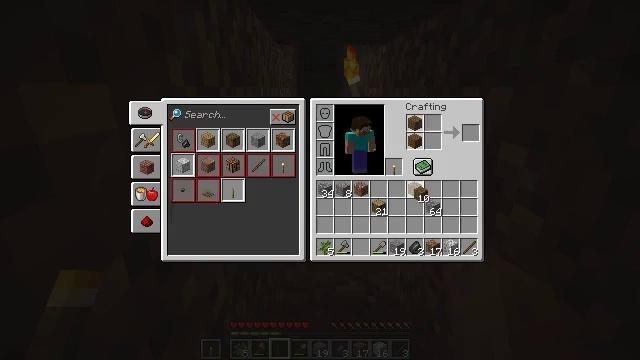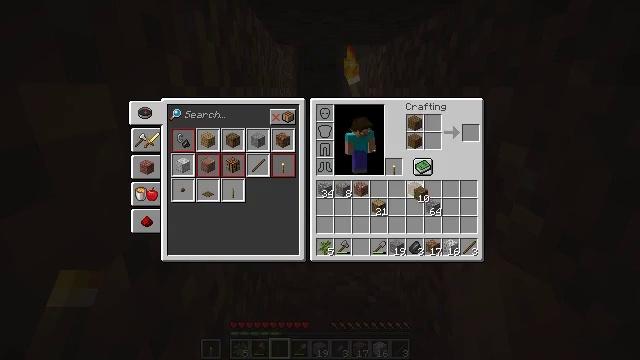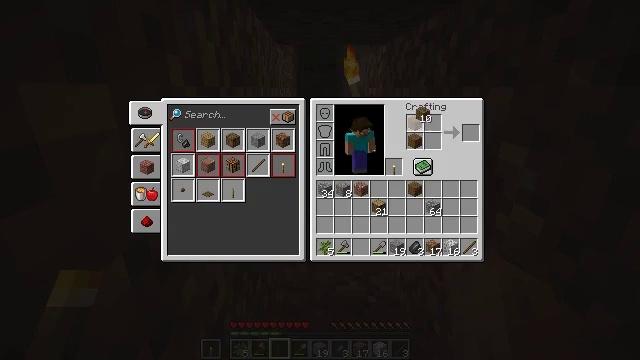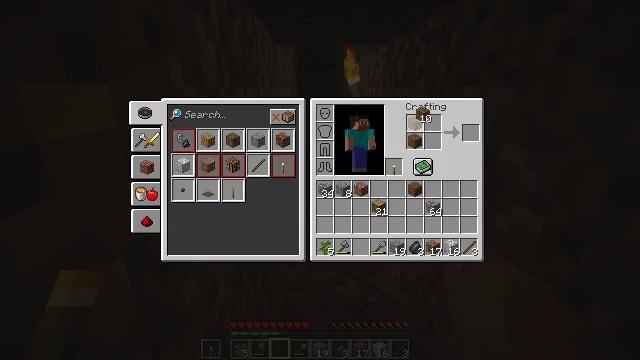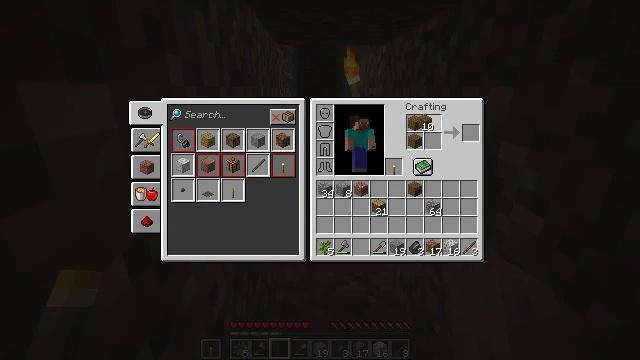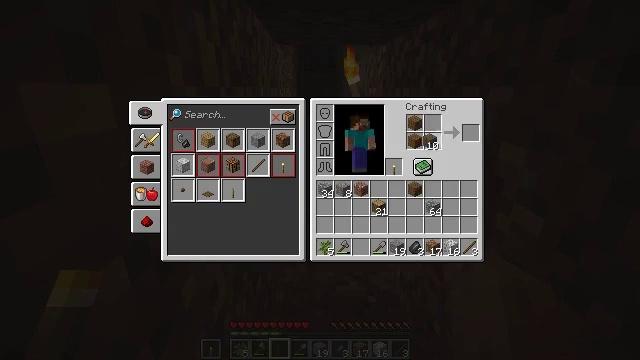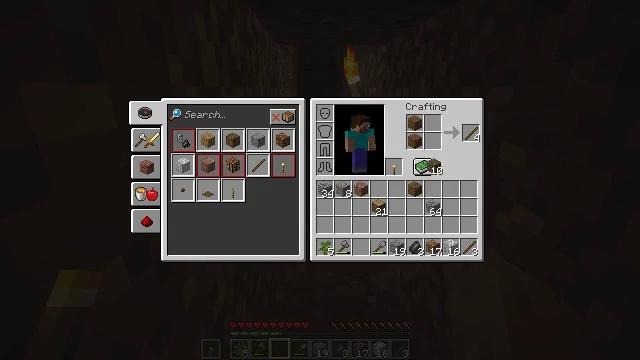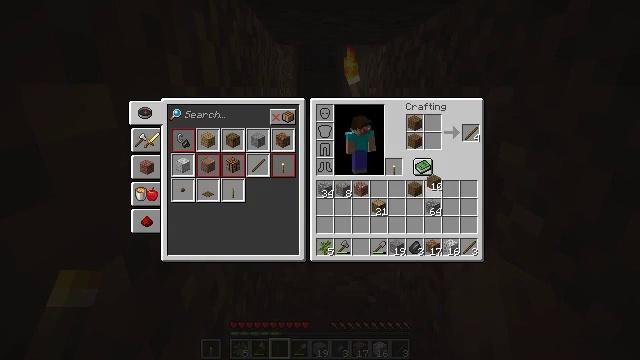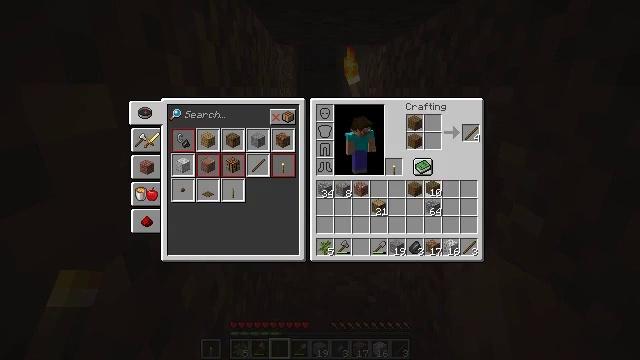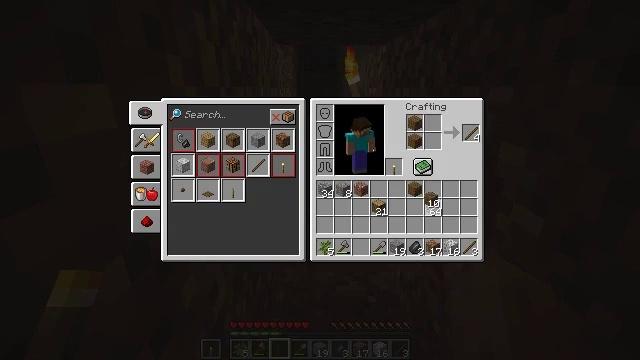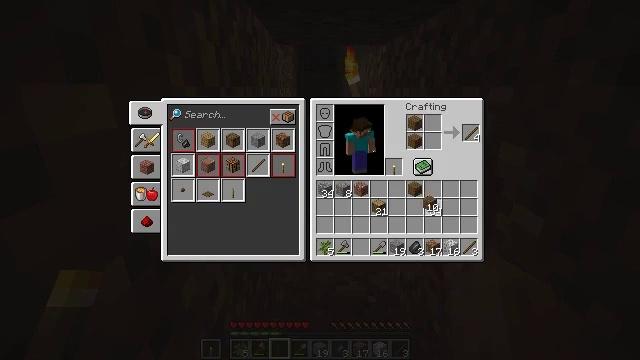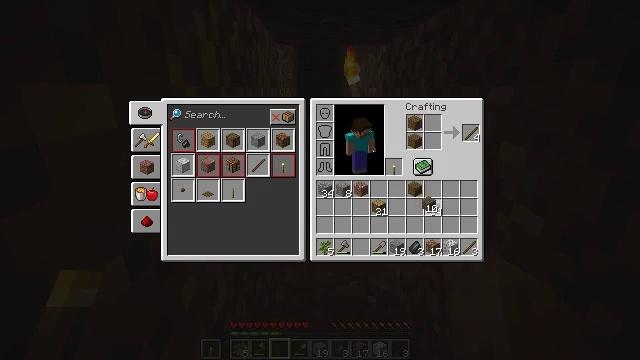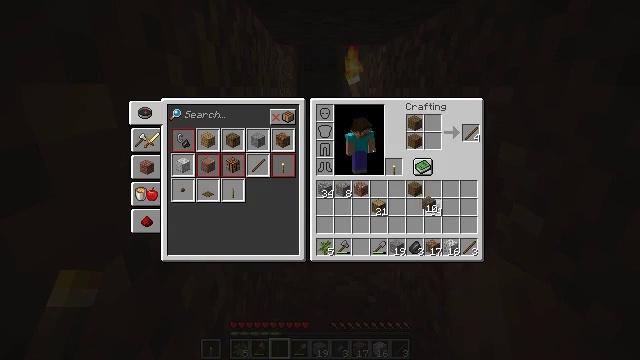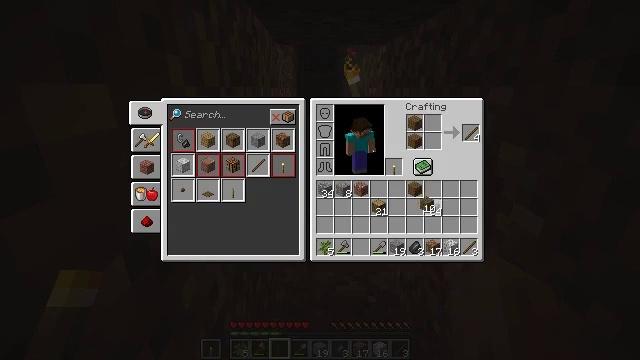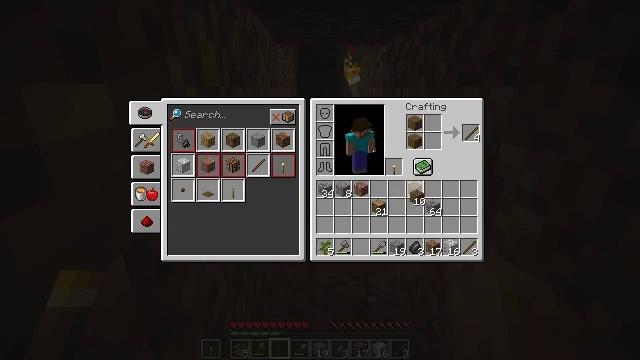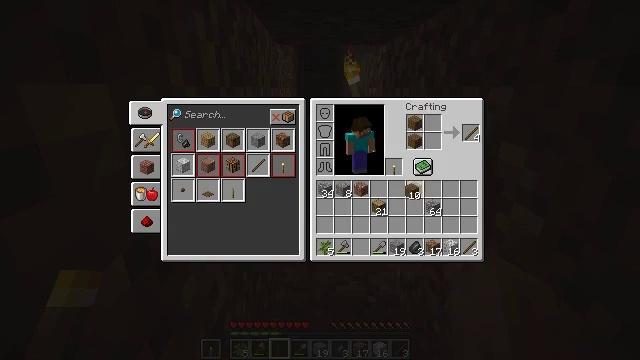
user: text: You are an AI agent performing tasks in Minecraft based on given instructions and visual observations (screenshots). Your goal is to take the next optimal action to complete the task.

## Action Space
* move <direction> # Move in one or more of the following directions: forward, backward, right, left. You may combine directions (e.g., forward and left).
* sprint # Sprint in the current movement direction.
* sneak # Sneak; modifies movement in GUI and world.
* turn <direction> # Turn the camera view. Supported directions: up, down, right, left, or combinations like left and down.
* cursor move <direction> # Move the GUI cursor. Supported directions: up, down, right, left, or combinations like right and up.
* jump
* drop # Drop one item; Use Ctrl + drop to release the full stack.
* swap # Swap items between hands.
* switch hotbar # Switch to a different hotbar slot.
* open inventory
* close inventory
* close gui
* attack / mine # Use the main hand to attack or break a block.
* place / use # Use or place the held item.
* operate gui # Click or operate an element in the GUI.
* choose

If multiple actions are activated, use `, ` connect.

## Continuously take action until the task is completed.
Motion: motion action
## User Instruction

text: Make a crafting table using wooden planks.
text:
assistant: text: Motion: no_op
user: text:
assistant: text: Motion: turn up
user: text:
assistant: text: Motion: no_op
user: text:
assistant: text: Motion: no_op
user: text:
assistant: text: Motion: turn down
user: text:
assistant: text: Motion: turn down
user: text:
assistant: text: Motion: turn down
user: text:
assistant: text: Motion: no_op
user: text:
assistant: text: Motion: no_op
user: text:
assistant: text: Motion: no_op
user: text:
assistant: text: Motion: no_op
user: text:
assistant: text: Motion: no_op
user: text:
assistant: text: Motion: no_op
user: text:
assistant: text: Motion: no_op
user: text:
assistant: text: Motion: no_op
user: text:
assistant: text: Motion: no_op
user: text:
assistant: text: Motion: no_op
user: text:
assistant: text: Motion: no_op
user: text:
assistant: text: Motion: no_op
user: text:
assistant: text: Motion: no_op
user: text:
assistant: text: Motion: turn up
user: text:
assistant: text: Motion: turn up
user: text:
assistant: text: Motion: no_op
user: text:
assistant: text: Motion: no_op
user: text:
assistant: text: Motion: no_op
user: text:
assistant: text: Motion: no_op
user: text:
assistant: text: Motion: no_op
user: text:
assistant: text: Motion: no_op
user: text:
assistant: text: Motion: no_op
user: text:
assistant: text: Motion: no_op